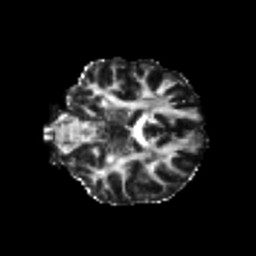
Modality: FA
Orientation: coronal
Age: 23
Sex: female
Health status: healthy
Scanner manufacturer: philips
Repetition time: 7.39 s
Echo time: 0.08599 s